Question: I want to sort the items inside column of ListView, i already made it, but... i can't made it with the type of data in column (see picture), someone knows the way for do it?

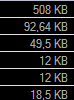
Answer: Write a custom comparator for the sort function, like this:
'''
/// <summary>
/// Comparator for values like 123 KB
/// </summary>
/// <param name="x">First value to compare</param>
/// <param name="y">Second value to compare</param>
/// <returns>0 for equal, 1 for x &gt; y, -1 for x &lt; y</returns>
int Compare(object x, object y)
{
// Convert to strings
string strX = null;
if (x is string)
strX = (string)x;
else if (x != null)
strX = x.ToString();
string strY = null;
if (y is string)
strY = (string)y;
else if (y != null)
strY = y.ToString();
// Nulls first (null means less, since it's blank)
if (strX == null)
{
if (strY == null)
return 0;
return -1;
}
else if (strY == null)
return 1;
// Convert the non-KB part to a number
double numX;
double numY;
if (strX.EndsWith("KB") || strX.EndsWith("GB") || strX.EndsWith("MB"))
strX = strX.Substring(0, strX.Length - 2);
if (strX.EndsWith("Bytes"))
strX = strX.Substring(0, strX.Length - 5);
strX = strX.Trim();
double.TryParse(strX, out numX);
if (strY.EndsWith("KB") || strY.EndsWith("GB") || strY.EndsWith("MB"))
strY = strY.Substring(0, strY.Length - 2);
if (strY.EndsWith("Bytes"))
strY = strX.Substring(0, strY.Length - 5);
strY = strY.Trim();
double.TryParse(strY, out numY);
// Compare the numbers
return numX.CompareTo(numY);
}
'''